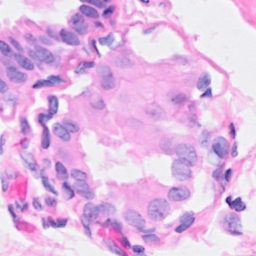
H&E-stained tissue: Breast